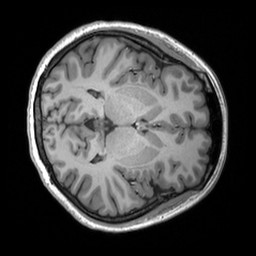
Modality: T1w
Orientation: axial
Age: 23
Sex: female
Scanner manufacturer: siemens
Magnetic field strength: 3 T
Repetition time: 2.53 s
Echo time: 0.00298 s